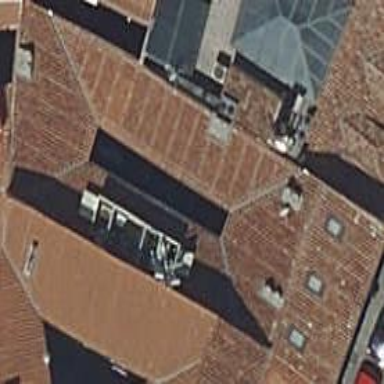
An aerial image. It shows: Cream-colored hotel building with brown roof.